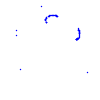
Particle: proton